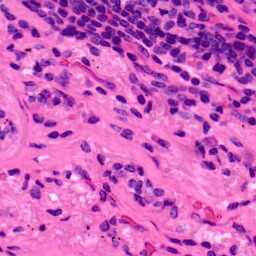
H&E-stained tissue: Lung